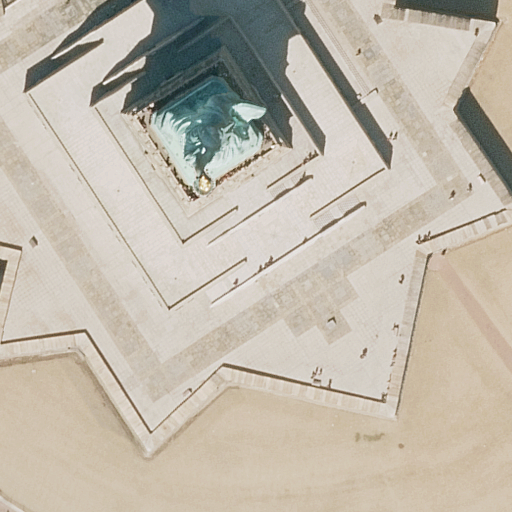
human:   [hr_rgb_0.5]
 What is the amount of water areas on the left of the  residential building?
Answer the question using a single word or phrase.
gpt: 0

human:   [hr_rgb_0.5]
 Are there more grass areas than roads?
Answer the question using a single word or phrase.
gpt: yes

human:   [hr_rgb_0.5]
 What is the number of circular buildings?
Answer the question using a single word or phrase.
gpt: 0

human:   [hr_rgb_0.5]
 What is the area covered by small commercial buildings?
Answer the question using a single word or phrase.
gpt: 0m2

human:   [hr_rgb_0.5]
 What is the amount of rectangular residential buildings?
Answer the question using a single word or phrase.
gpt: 0

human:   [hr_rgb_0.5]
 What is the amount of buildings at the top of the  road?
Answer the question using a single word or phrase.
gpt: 0

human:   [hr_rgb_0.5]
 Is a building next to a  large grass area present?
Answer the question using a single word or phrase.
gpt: yes

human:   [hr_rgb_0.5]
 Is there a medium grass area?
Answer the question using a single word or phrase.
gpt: no

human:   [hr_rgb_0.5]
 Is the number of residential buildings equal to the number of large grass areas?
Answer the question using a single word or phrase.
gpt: no

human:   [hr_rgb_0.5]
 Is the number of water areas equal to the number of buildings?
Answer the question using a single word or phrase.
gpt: no

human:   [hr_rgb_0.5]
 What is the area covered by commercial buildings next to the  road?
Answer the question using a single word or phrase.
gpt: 0m2

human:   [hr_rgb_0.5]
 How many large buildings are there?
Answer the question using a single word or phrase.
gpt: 1

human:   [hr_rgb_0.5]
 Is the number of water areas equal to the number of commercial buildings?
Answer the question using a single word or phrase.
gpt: yes

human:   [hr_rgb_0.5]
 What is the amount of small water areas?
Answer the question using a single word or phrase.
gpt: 0

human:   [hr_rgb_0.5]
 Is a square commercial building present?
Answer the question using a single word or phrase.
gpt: no

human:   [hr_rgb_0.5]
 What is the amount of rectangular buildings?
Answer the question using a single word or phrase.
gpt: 0

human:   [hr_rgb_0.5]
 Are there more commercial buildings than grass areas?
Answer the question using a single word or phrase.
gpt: no

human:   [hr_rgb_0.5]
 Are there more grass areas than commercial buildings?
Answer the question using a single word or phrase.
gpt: yes

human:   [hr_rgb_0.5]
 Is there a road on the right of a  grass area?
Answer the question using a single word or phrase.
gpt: yes

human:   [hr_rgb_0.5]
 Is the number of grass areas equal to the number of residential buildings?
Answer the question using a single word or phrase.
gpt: no

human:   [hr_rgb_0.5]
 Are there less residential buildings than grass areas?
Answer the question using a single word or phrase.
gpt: yes

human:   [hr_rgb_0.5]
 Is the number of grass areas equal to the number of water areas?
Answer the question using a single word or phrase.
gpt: no

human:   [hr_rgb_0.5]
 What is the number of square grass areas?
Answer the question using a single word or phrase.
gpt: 0

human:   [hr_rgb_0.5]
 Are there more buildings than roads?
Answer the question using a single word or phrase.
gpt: no

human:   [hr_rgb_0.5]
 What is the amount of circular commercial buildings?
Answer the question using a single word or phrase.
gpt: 0

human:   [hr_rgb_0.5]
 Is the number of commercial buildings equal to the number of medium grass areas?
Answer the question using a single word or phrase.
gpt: yes

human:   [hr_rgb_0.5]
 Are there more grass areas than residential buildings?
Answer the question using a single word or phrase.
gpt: yes

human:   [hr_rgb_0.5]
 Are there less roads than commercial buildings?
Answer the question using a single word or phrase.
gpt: no

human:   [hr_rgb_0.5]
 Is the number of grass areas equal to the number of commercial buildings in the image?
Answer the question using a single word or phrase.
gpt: no

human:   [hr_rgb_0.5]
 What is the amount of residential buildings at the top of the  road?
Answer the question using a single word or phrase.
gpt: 0

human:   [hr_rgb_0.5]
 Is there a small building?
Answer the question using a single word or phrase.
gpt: no

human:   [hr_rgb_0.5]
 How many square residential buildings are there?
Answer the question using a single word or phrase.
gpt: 0

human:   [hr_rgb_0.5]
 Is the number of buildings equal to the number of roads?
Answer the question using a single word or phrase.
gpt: yes

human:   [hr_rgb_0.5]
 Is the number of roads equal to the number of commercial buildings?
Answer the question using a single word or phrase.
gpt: no

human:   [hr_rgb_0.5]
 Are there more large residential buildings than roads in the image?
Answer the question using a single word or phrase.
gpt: no

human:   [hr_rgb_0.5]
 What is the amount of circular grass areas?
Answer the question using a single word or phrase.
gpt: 0